Here is the wavelet time-frequency representation (scalogram) of a rolling-element bearing's vibration measurement. What is the most likely bearing condition (normal, inner_race, outer_race, ball)?
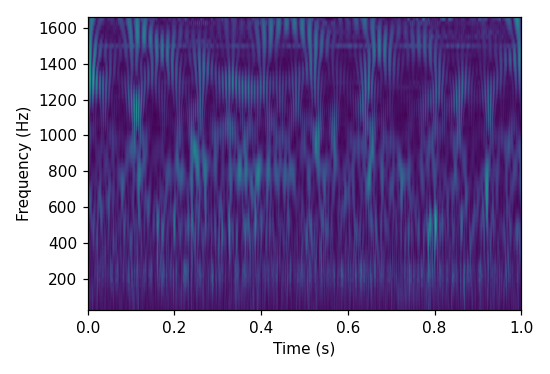
Answer: normal